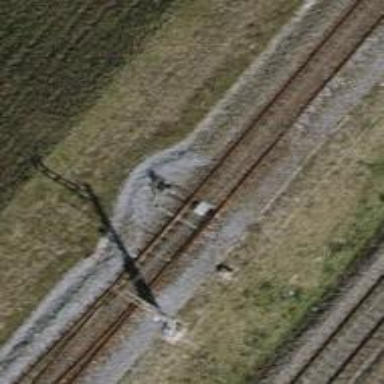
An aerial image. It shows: Railway yard with electrified contact lines.